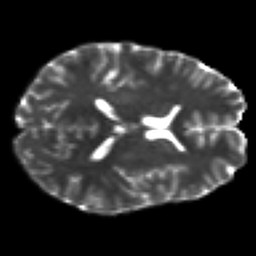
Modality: T2w
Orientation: axial
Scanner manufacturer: siemens
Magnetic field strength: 3 T
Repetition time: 7.8 s
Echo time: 0.09 s